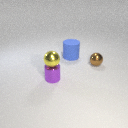
large blue rubber cylinder to the left of small brown metal sphere